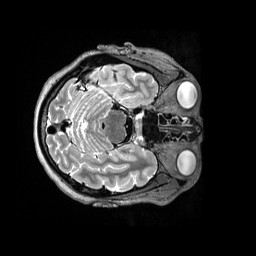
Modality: T2w
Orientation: axial
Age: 26
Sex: female
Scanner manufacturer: siemens
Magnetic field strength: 3 T
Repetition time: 3.2 s
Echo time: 0.564 s